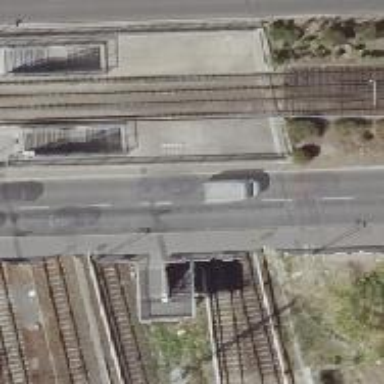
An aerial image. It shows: Concrete footway tunnel within building passage.